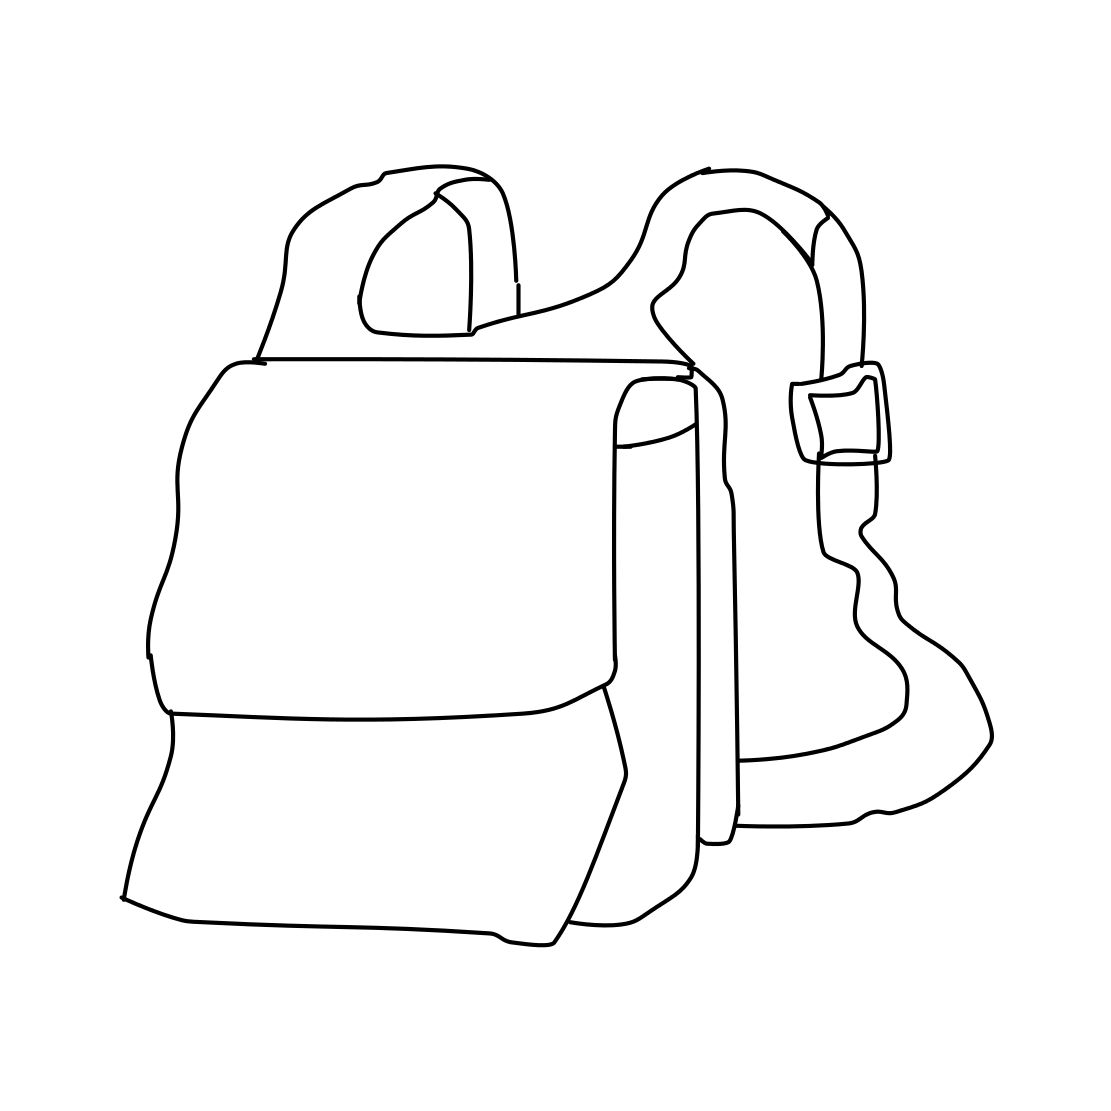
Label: backpack